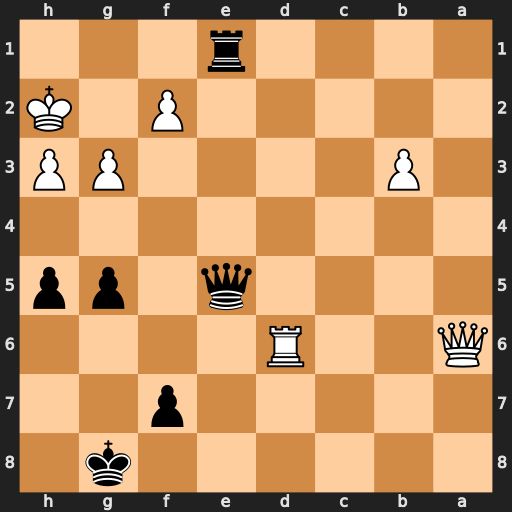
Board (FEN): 6k1/5p2/Q2R4/4q1pp/8/1P4PP/5P1K/4r3
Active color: b
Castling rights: -
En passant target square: -
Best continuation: Qe4 Qc8+ Kh7 Rh6+ Kxh6 Qh8+ Kg6